I will show an image sequence of human cooking. I have annotated the images with numbered circles. Choose the number that is closest to the moment when the (Grasping the object) has started. You are a five-time world champion in this game. Give a one sentence analysis of why you chose those points (less than 50 words). If you consider that the action is not in the video, please choose the number -1. Provide your answer at the end in a json file of this format: {"points": []}
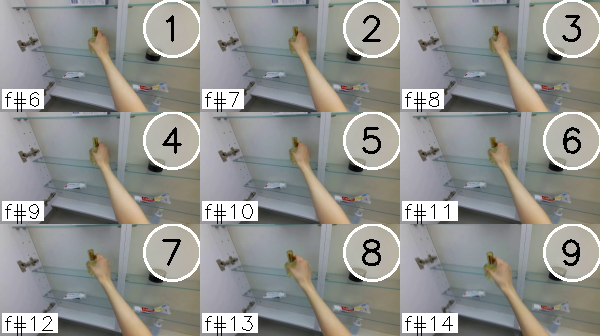
Frame 1 shows the clearest moment of hand-object contact.
{"points": [1]}